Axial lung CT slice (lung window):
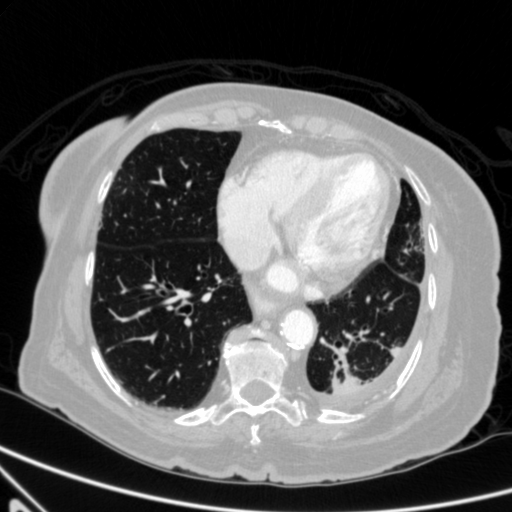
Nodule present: no